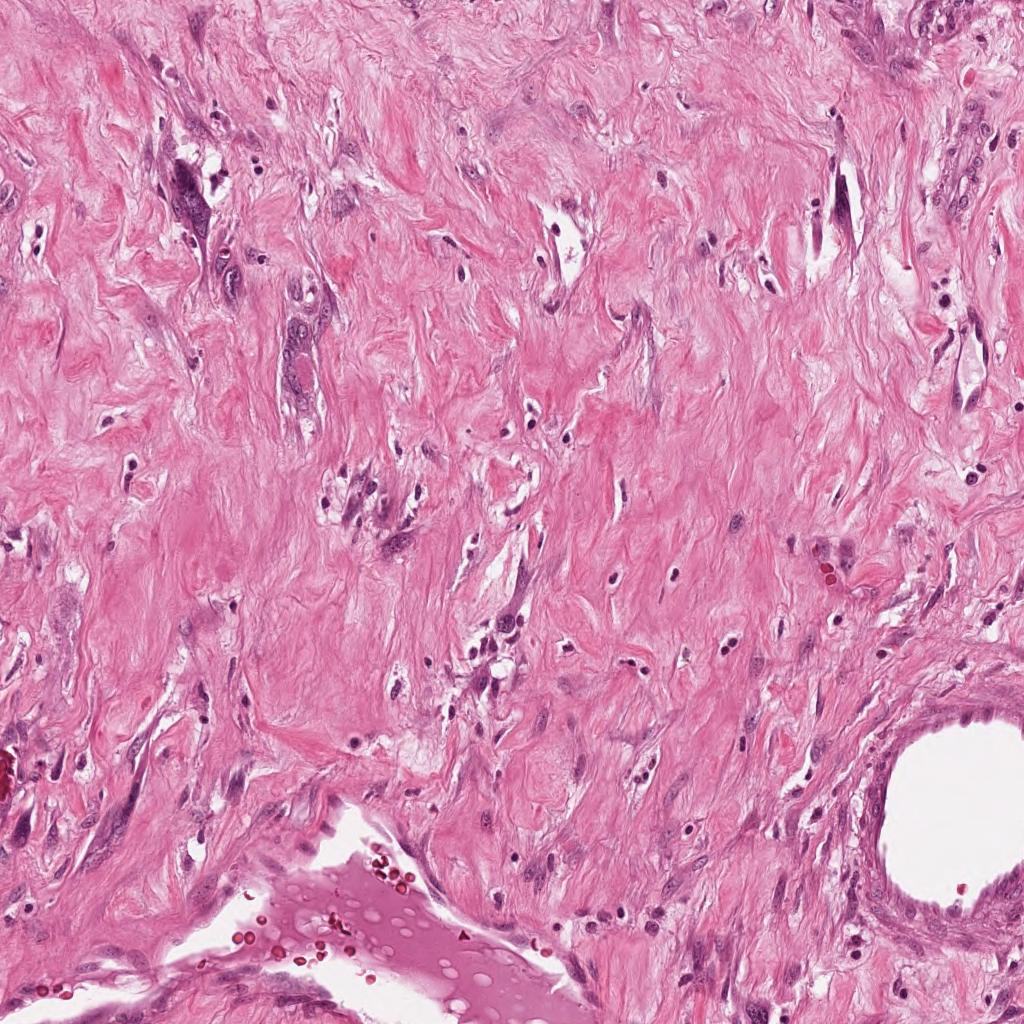
Label: Non-Viable-Tumor